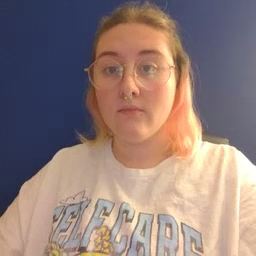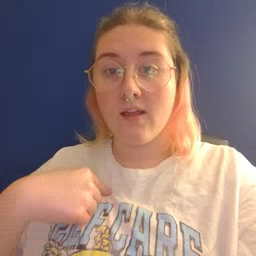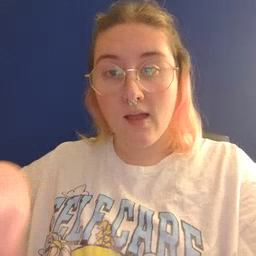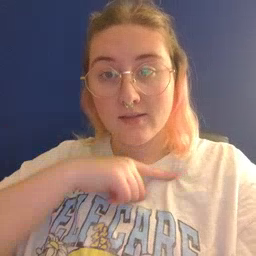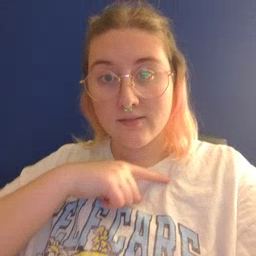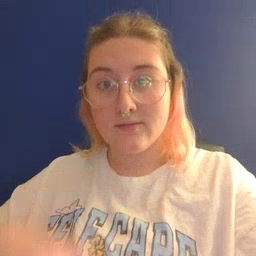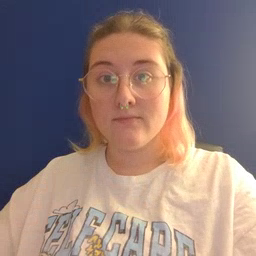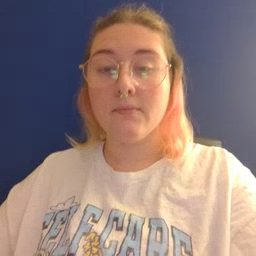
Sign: weus